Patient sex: M
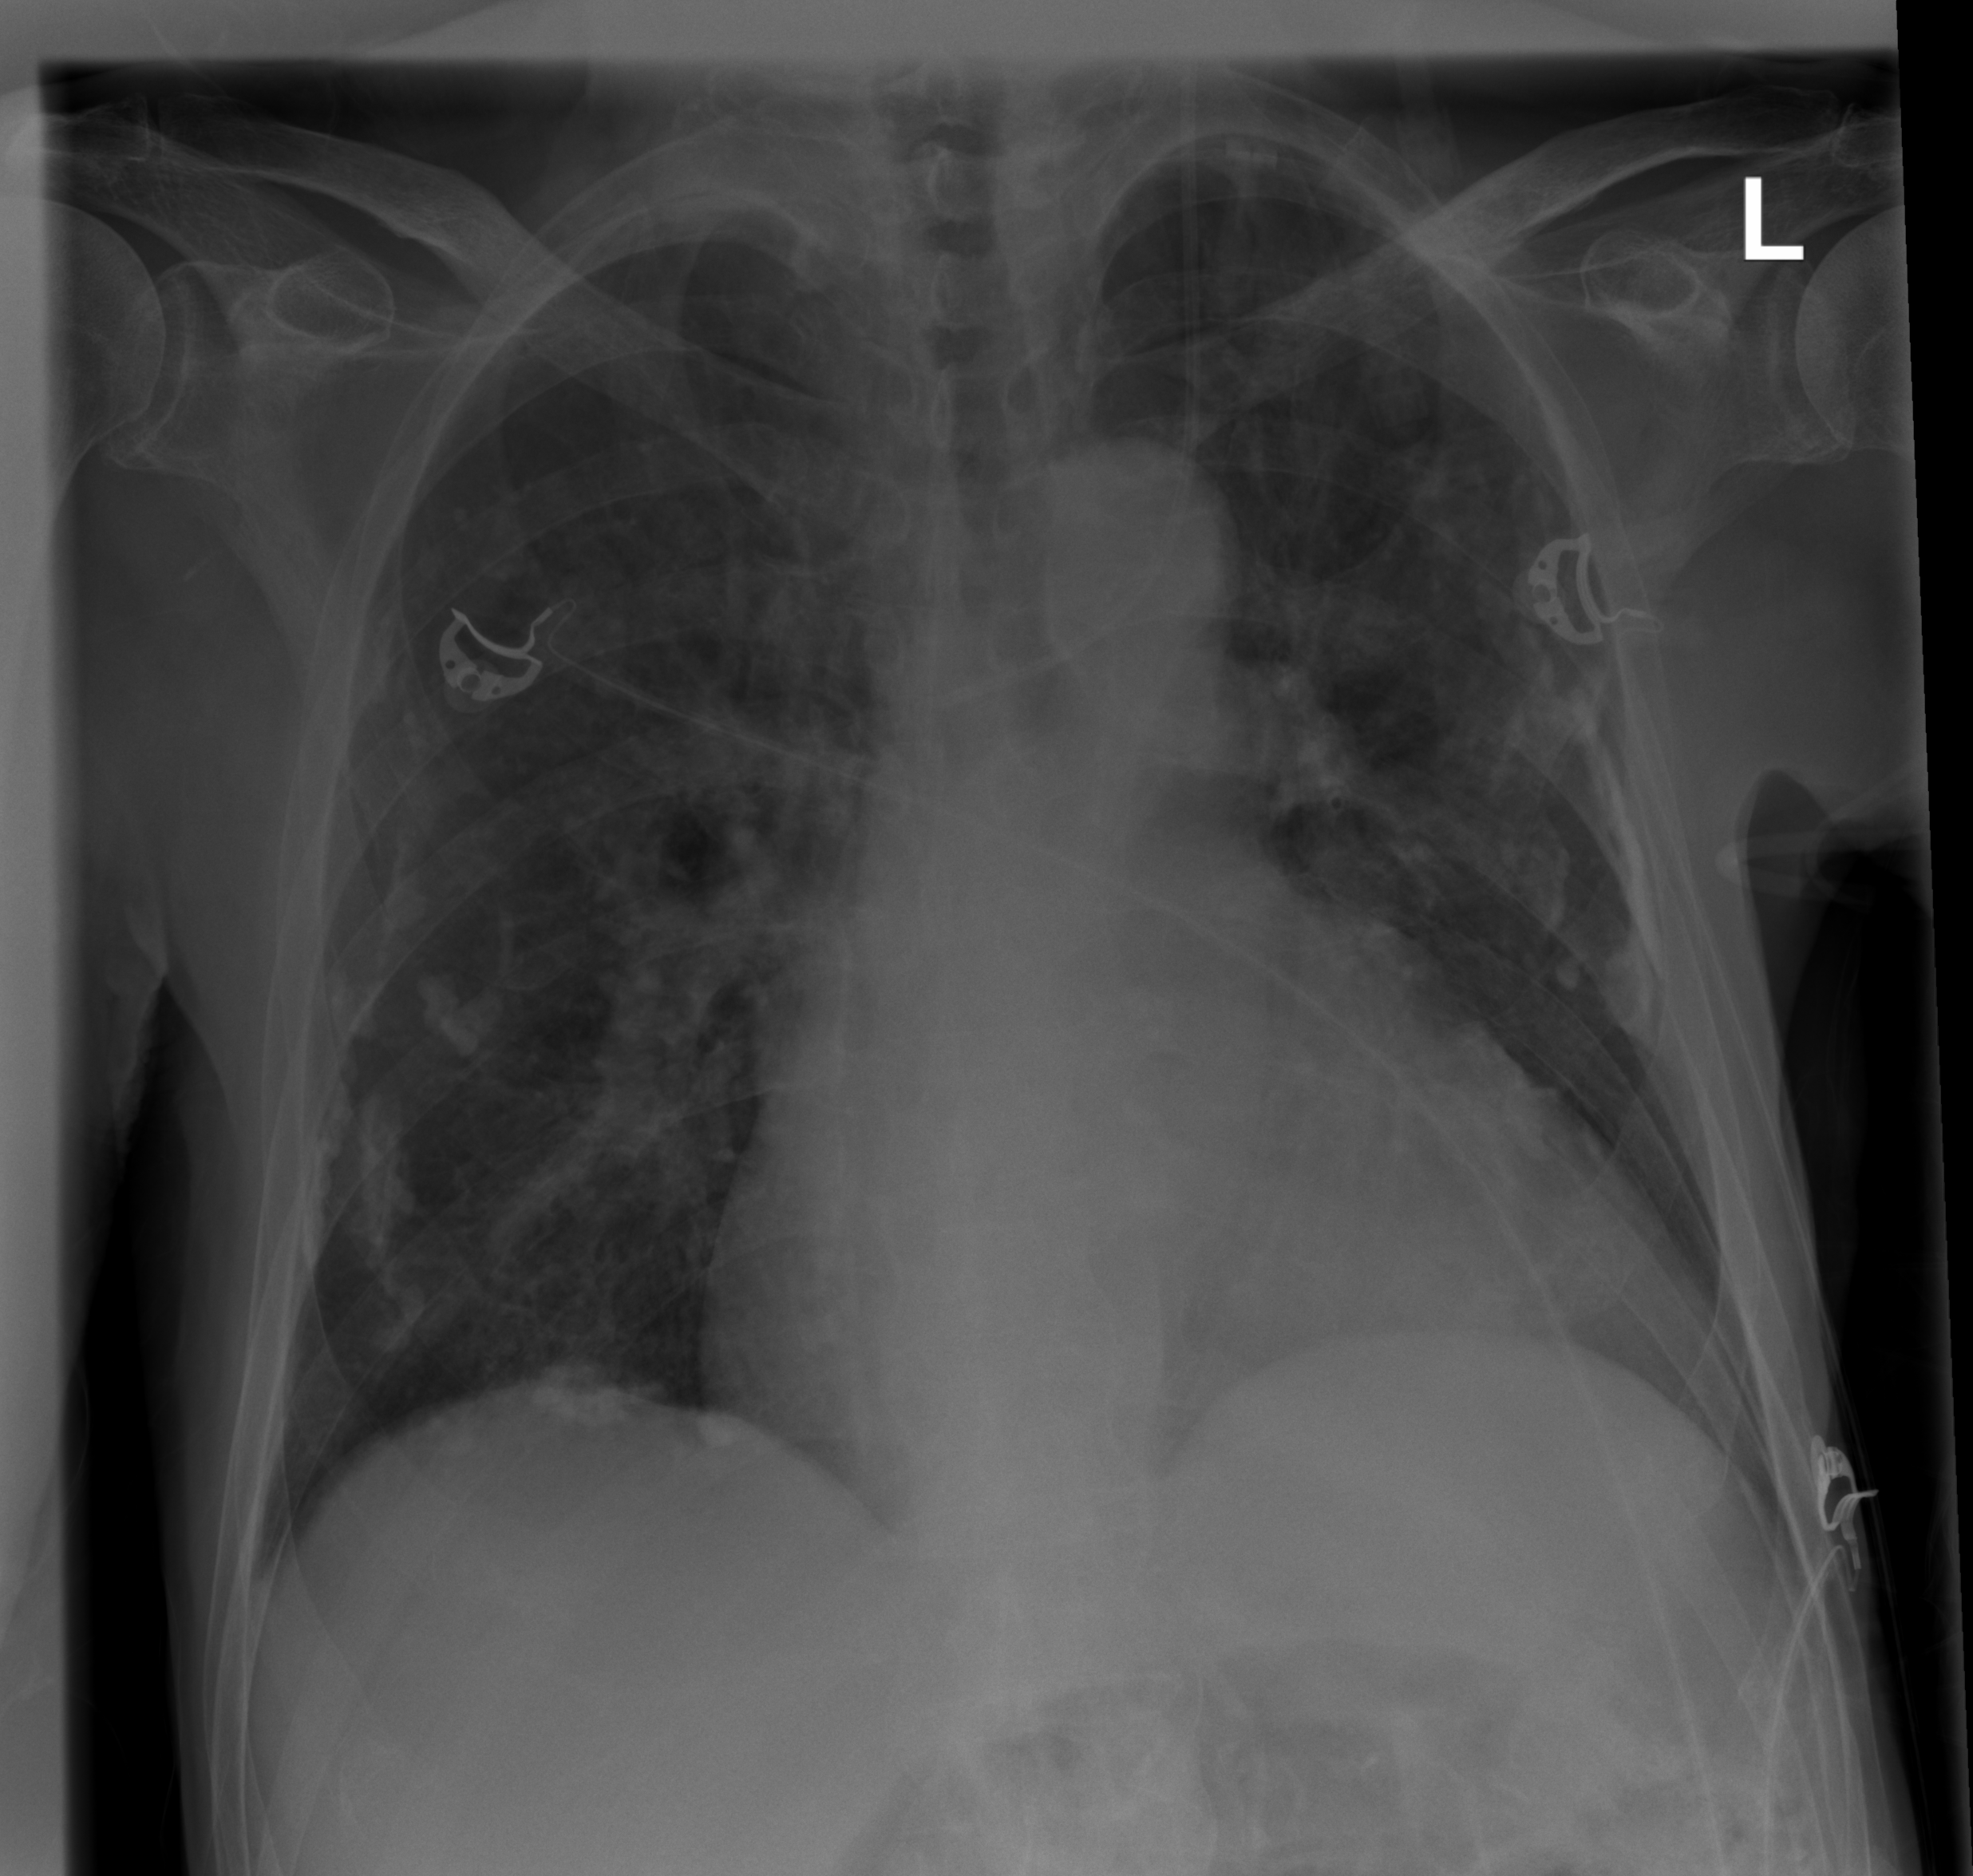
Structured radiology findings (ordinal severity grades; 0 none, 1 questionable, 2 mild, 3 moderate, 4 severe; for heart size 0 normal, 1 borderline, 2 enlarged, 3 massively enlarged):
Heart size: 2
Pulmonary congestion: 1
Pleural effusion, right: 0
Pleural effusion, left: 0
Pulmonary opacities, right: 2
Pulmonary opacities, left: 2
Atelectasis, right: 0
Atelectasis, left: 0